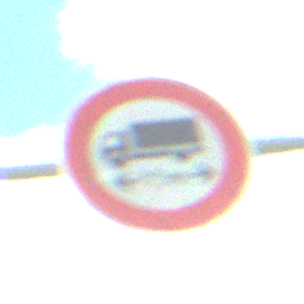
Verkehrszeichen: TatsaechlicheLaenge
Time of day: Midday
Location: Outdoor (Nature)
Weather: PartlyCloudy
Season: NotSpecified
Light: Natural